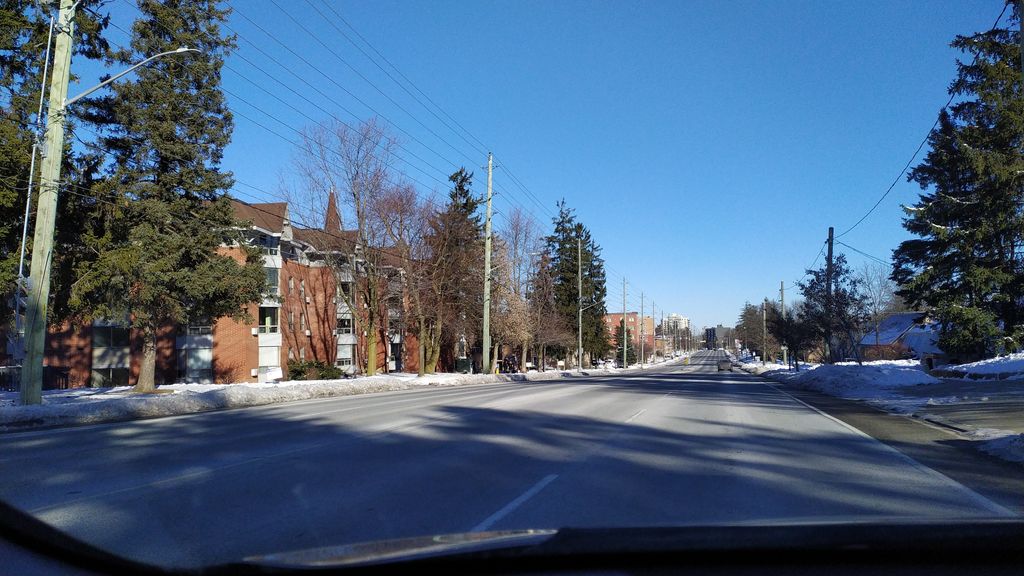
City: kitchener-waterloo